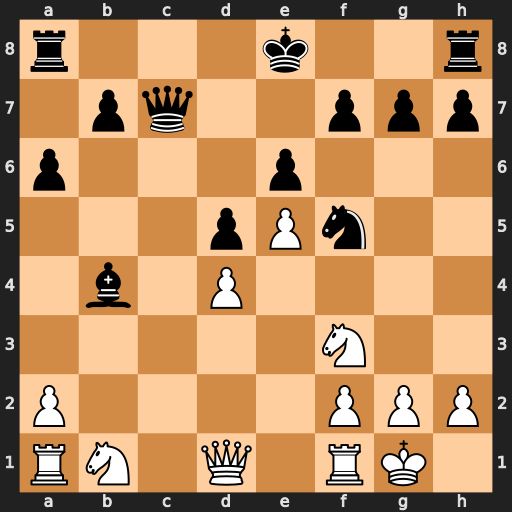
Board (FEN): r3k2r/1pq2ppp/p3p3/3pPn2/1b1P4/5N2/P4PPP/RN1Q1RK1
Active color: w
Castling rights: kq
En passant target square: -
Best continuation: Qa4+ b5 Qxb4